Interaction volume radius: 5 \u00c5
Interaction volume height: 45 \u00c5
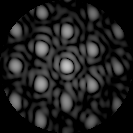
Disorder parameter: 0.2578